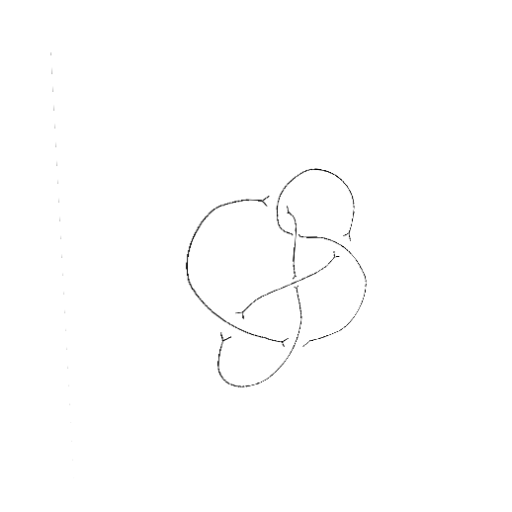
Crossing number: 6